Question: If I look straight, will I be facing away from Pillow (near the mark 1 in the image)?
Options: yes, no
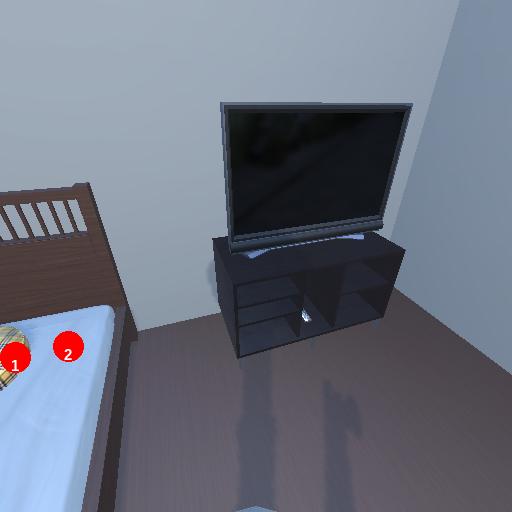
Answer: yes